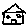
Label: house